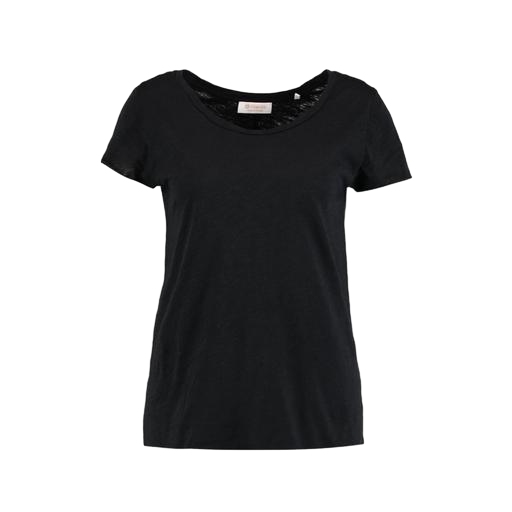
black slub t-shirt, black lace-yoke jersey t-shirt, slub t-shirt, white background